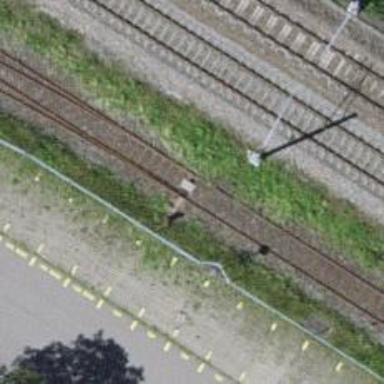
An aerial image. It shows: Railway switch.